Brain MRI, t1w sequence, axial 2D slice.
Patient: age 39, sex F, weight 95 kg, height 1.95 m
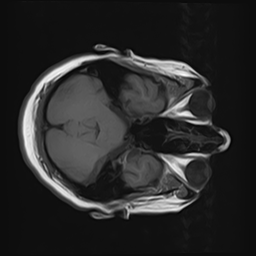